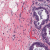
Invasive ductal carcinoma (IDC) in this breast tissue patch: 0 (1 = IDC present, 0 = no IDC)